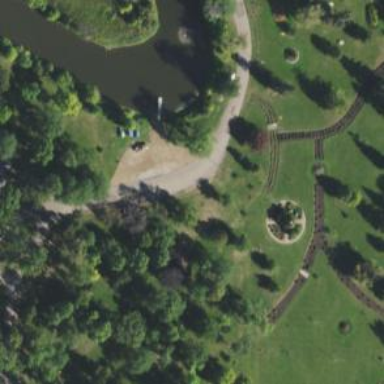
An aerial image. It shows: Disc golf course on leisure land.